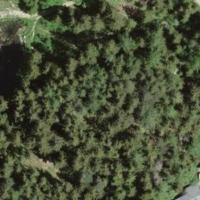
EUNIS habitat code: 43
Species observed at this site:
Petasites albus